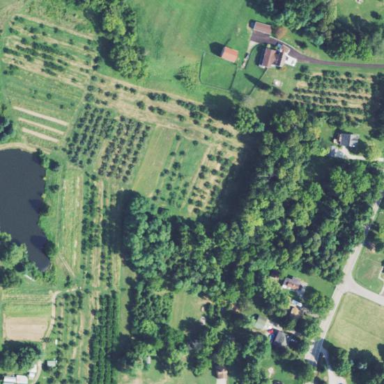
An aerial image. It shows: Orchard.